Current action and preconditions to check: path_clear

Your task: For each precondition in the list above, predict whether it will hold at this action.

Consider the current scene as observed from the mobile robot's camera, and analyze the predicted future states of all dynamic agents (e.g., people, animals, vehicles, or any moving entities) within the NEXT SECOND.

IMPORTANT: Only answer "very likely" if you are absolutely certain—based on strong, clear evidence—that a dynamic agent will violate the precondition in the predicted future state. Do NOT answer "very likely" for unlikely, ambiguous, or low-probability risks.

Ask yourself for each precondition: Is there a high probability, with clear and convincing evidence, that the predicted future states of any dynamic agent will interfere with the predicted future state of the currently executing action within the NEXT SECOND, causing that precondition to fail?

Assess the risk level based on these predictions. Use "likely" or "very likely" if motions create a clear risk of interference.

Use "neutral" or "improbable" if agents are nearby but their predicted paths are clearly diverging or non-conflicting.

Failure Risk Categories: "very improbable", "improbable", "neutral", "likely", "very likely"

Answer Format: Output ONLY the probability_of_failure value from these categories: "very improbable", "improbable", "neutral", "likely", "very likely"

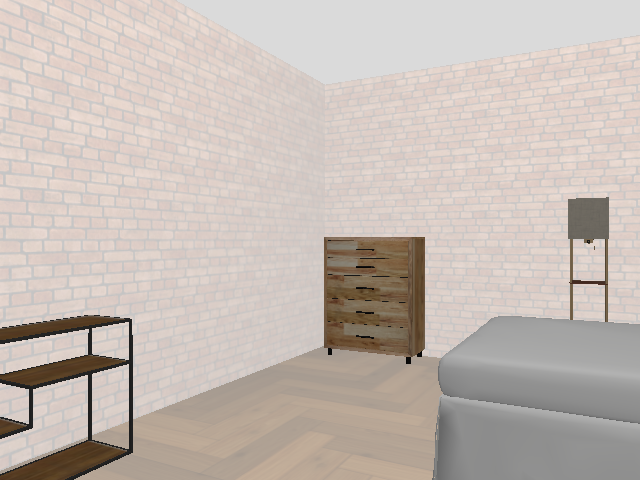

Answer: very improbable